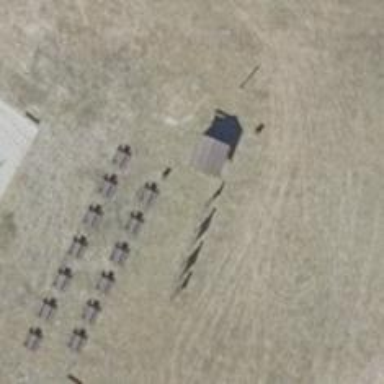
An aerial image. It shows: Picnic shelter amenity.